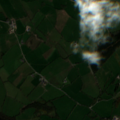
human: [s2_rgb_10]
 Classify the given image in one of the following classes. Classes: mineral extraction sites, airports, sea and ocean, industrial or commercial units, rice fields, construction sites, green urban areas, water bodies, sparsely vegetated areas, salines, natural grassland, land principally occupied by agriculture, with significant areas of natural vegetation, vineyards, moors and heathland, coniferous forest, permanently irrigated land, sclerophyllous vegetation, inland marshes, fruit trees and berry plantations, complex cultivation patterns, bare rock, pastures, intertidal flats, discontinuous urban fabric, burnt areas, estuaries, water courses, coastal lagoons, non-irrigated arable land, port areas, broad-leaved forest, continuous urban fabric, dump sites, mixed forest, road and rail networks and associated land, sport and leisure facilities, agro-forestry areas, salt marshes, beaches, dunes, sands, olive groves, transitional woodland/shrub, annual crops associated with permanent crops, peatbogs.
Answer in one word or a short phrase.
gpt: pastures, land principally occupied by agriculture, with significant areas of natural vegetation, mixed forest